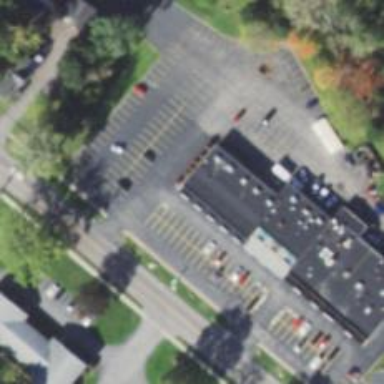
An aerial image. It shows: Supermarket.